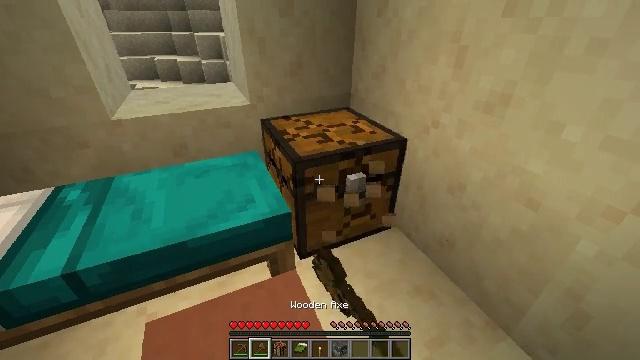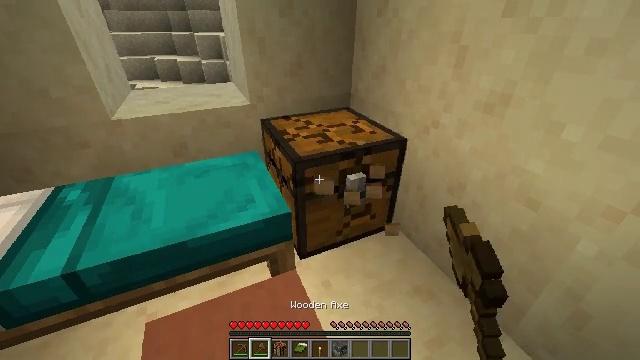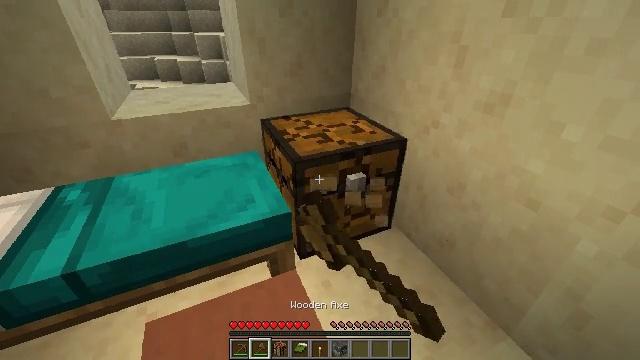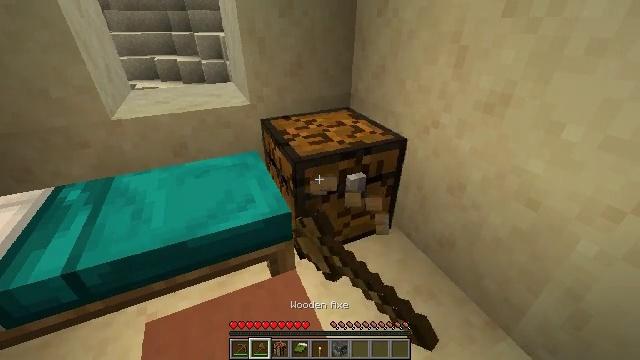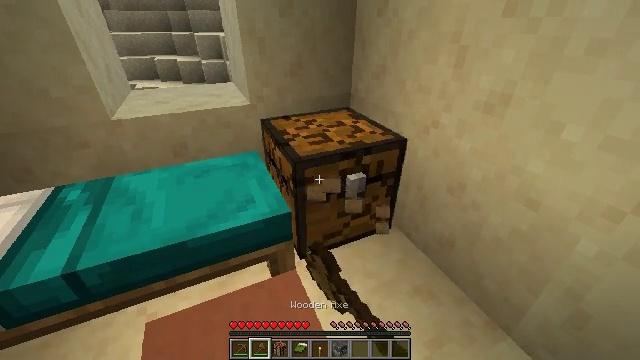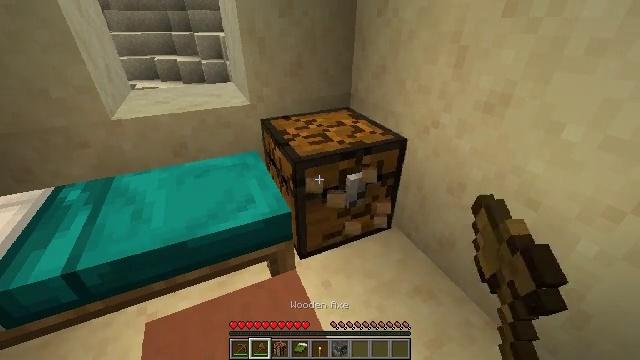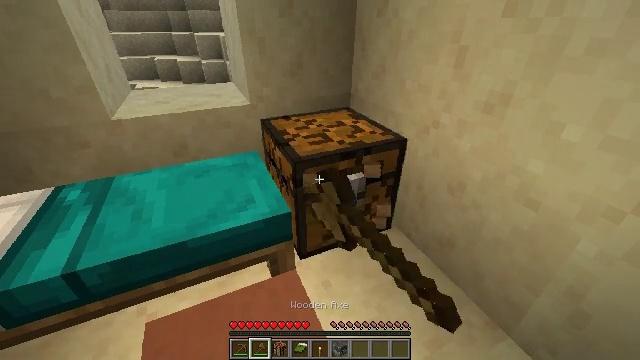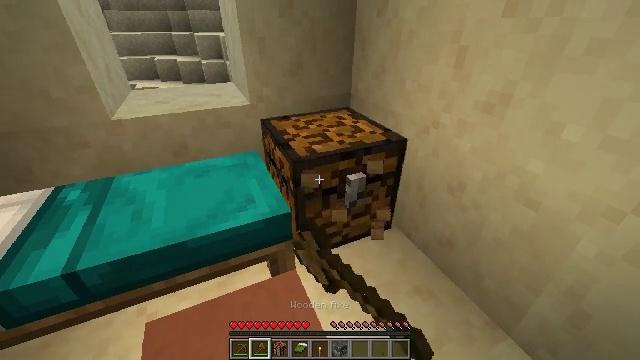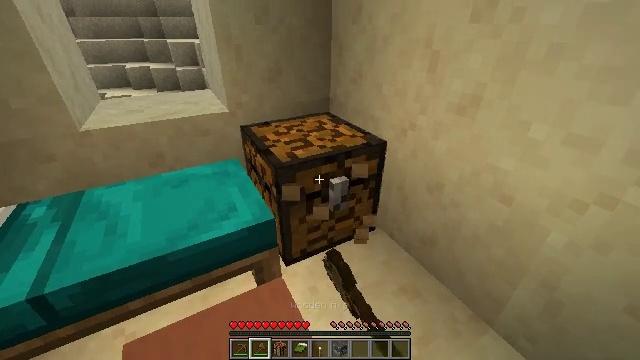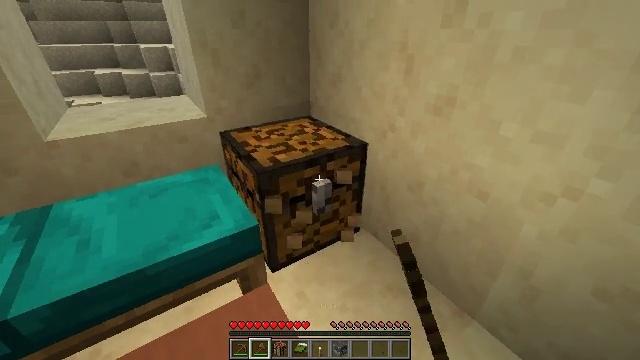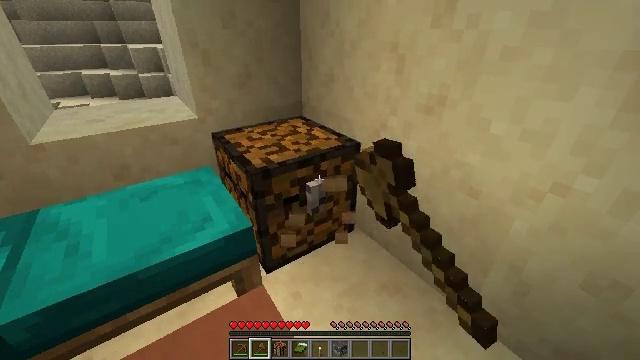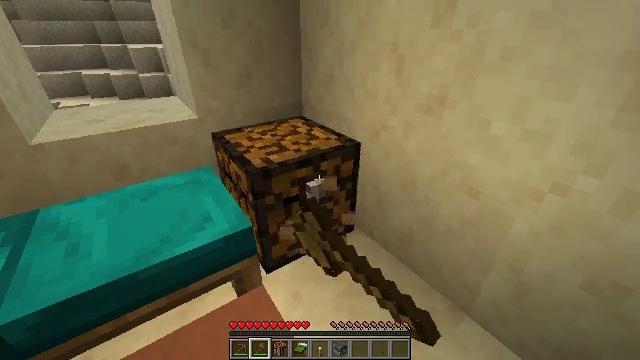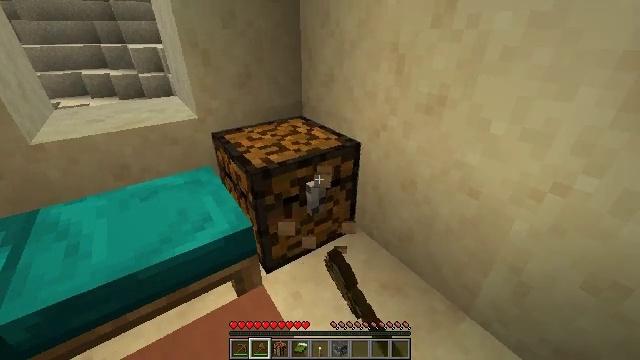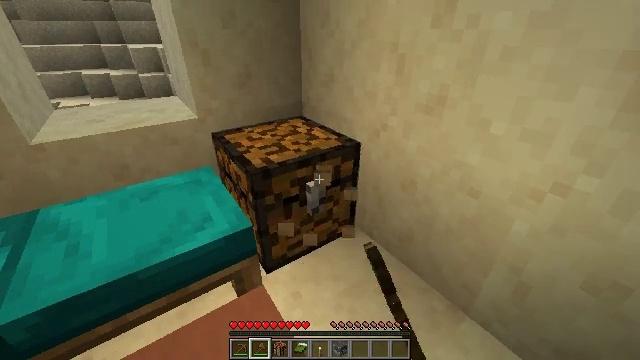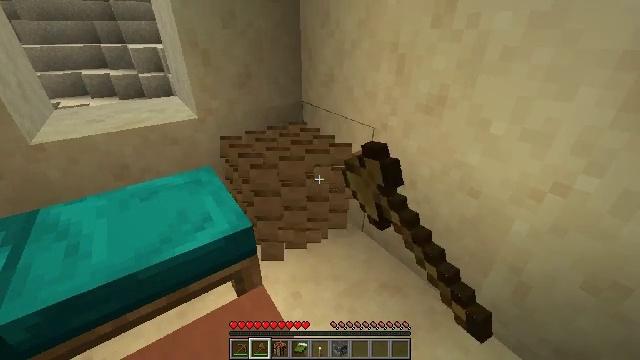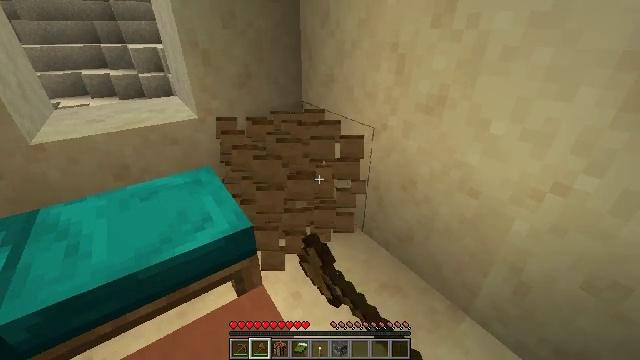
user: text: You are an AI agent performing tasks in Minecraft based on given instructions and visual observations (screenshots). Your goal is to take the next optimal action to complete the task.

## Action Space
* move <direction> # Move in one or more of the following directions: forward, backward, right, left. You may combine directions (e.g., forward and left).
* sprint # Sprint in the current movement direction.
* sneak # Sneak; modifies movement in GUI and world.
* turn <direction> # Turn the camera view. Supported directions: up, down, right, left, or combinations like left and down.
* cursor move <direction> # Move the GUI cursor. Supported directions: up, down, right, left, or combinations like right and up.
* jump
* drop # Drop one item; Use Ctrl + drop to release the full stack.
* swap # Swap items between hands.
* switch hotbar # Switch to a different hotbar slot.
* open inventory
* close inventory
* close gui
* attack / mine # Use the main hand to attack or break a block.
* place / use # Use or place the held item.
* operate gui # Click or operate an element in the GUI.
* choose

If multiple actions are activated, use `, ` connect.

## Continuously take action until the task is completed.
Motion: motion action
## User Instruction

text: Reclaim the chest into your inventory.
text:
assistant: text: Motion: attack / mine
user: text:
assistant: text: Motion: attack / mine
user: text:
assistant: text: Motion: attack / mine
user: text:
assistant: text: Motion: attack / mine
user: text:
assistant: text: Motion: attack / mine
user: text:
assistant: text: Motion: attack / mine
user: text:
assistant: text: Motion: attack / mine
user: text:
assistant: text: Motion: turn right and up, attack / mine
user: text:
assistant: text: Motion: turn right, attack / mine
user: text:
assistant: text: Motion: turn right, attack / mine
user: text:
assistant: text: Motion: attack / mine
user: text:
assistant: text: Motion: attack / mine
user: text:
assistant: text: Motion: attack / mine
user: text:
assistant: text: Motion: attack / mine
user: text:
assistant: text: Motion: attack / mine
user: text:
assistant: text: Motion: attack / mine
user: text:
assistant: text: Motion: attack / mine
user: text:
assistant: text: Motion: attack / mine
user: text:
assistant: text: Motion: attack / mine
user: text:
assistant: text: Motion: attack / mine